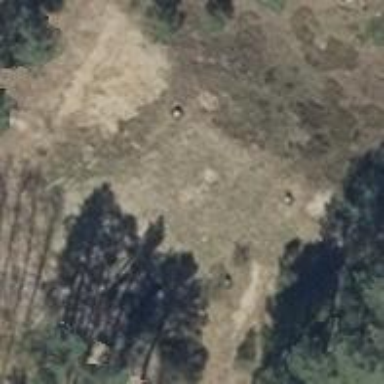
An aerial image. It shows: Military bunker.